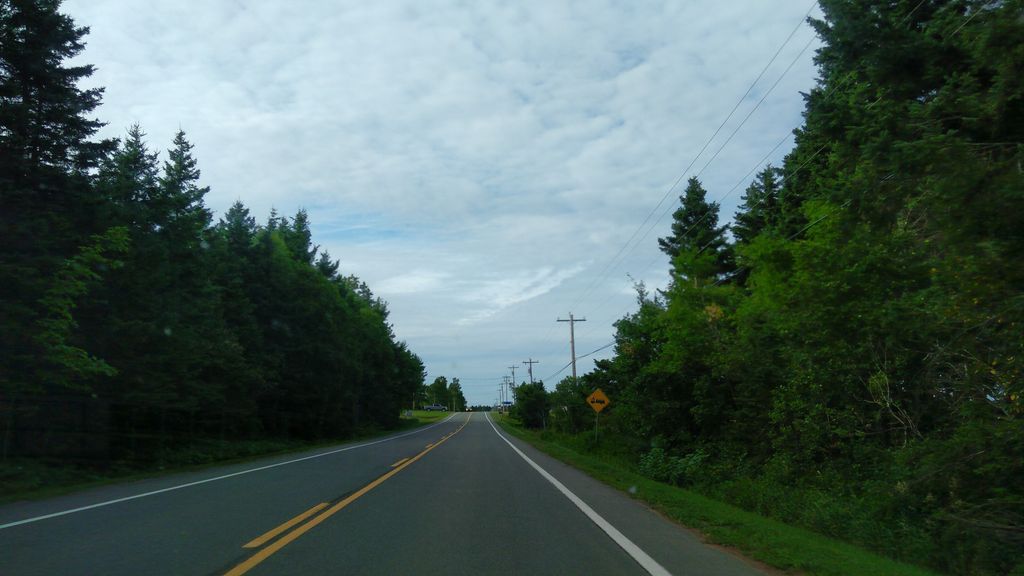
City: charlottetown